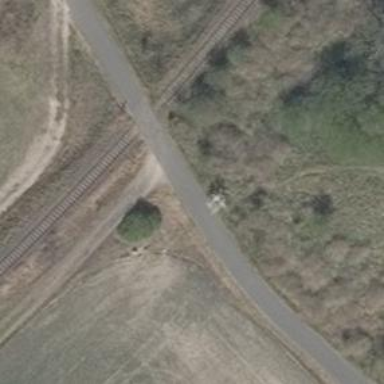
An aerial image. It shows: Well-maintained asphalt track suitable for bicycles.